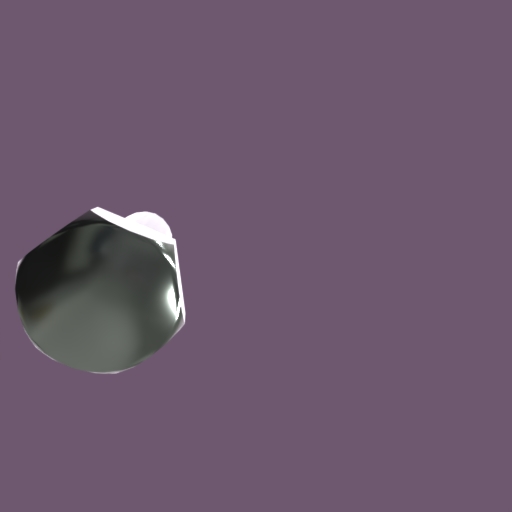
Label: bolt